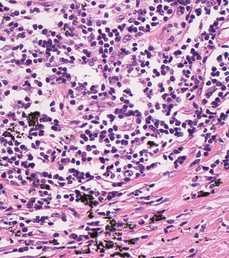
Tumor epithelial tissue: no
Tumor-associated stroma tissue: yes
Normal tissue: no